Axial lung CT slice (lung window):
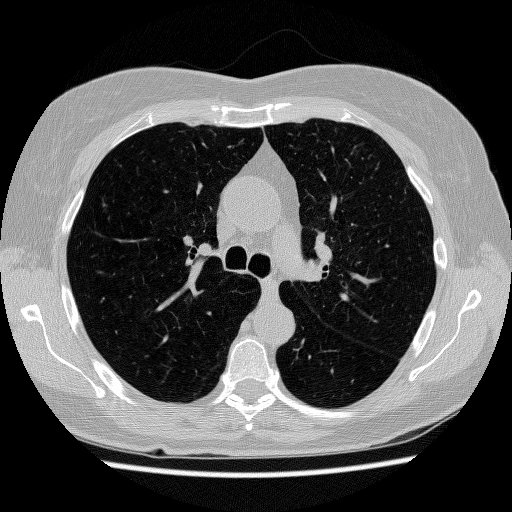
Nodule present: no